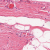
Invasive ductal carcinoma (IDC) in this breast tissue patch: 0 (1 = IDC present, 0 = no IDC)